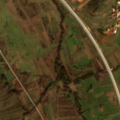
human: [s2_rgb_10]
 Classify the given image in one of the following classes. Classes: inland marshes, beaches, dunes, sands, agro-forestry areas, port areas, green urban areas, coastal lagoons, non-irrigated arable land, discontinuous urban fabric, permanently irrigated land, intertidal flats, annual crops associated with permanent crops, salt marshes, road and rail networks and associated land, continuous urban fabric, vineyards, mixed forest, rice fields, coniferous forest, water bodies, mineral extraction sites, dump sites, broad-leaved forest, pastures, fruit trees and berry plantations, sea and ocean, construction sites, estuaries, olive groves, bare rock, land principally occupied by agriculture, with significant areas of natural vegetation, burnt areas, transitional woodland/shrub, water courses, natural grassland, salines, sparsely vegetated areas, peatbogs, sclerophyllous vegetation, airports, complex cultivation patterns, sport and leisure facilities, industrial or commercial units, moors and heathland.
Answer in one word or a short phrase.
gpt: non-irrigated arable land, pastures, complex cultivation patterns, land principally occupied by agriculture, with significant areas of natural vegetation